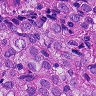
Metastatic tissue present: yes